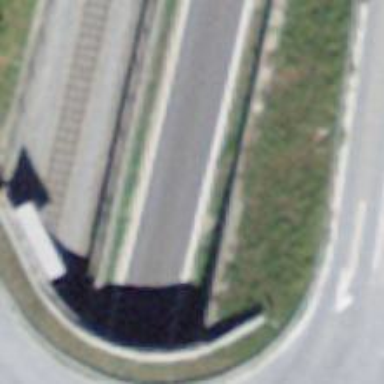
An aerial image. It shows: Retaining wall.